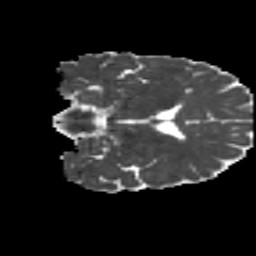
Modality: MD
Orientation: coronal
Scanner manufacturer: siemens
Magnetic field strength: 3 T
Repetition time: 4.16 s
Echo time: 0.0806 s